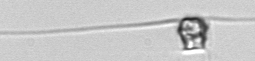
Label: Chaetoceros_danicus